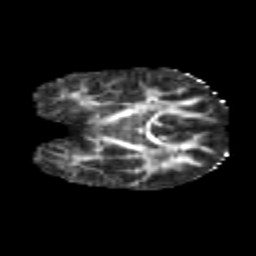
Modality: FA
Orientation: coronal
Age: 6
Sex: female
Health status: healthy